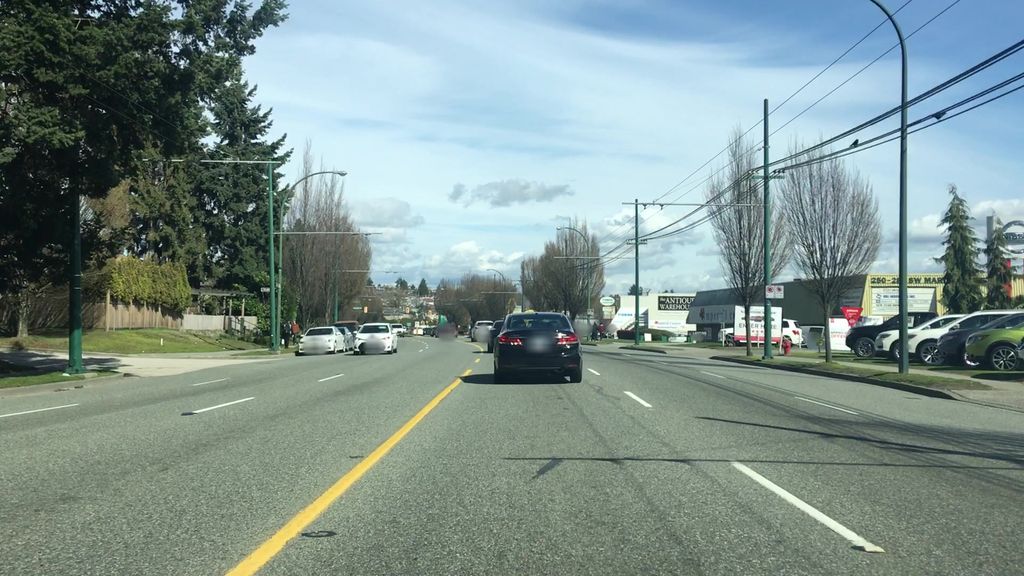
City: vancouver